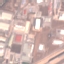
Land use / land cover class: Industrial